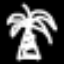
Label: palm tree